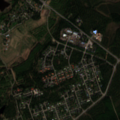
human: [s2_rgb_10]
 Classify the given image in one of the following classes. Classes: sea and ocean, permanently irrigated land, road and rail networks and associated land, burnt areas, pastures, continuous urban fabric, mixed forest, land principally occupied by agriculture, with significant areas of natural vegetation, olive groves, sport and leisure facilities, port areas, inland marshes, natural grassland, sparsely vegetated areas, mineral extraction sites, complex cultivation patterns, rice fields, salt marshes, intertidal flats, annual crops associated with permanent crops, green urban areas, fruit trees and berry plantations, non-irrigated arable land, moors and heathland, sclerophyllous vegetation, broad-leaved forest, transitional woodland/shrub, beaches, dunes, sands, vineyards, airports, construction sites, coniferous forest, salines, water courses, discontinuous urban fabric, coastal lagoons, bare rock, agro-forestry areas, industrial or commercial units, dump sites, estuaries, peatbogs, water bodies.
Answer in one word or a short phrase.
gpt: discontinuous urban fabric, broad-leaved forest, coniferous forest, mixed forest